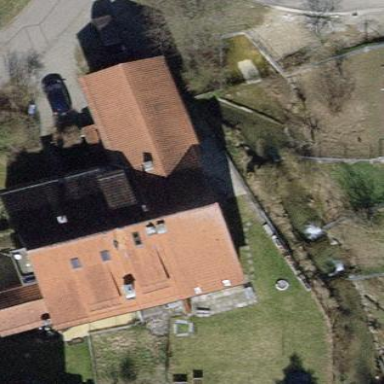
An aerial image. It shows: Building with tiled roof.